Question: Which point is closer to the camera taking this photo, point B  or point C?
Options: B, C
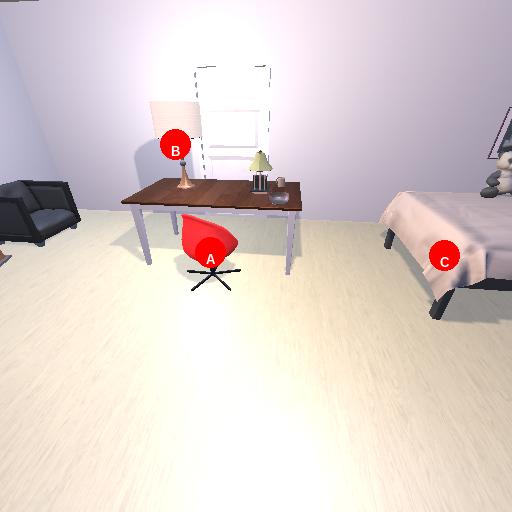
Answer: B